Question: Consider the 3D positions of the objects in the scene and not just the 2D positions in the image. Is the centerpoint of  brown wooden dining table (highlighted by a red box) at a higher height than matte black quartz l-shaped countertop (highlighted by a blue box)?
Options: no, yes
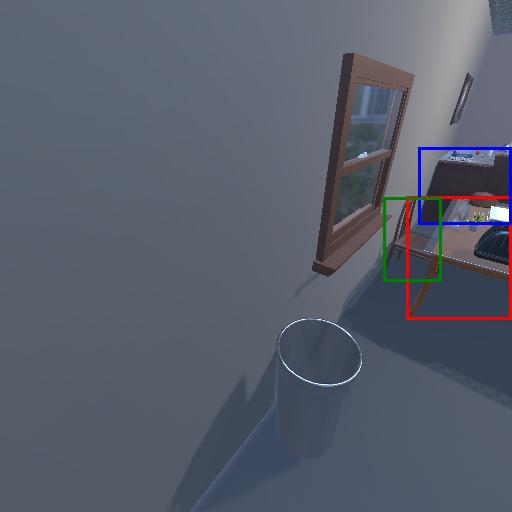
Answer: no